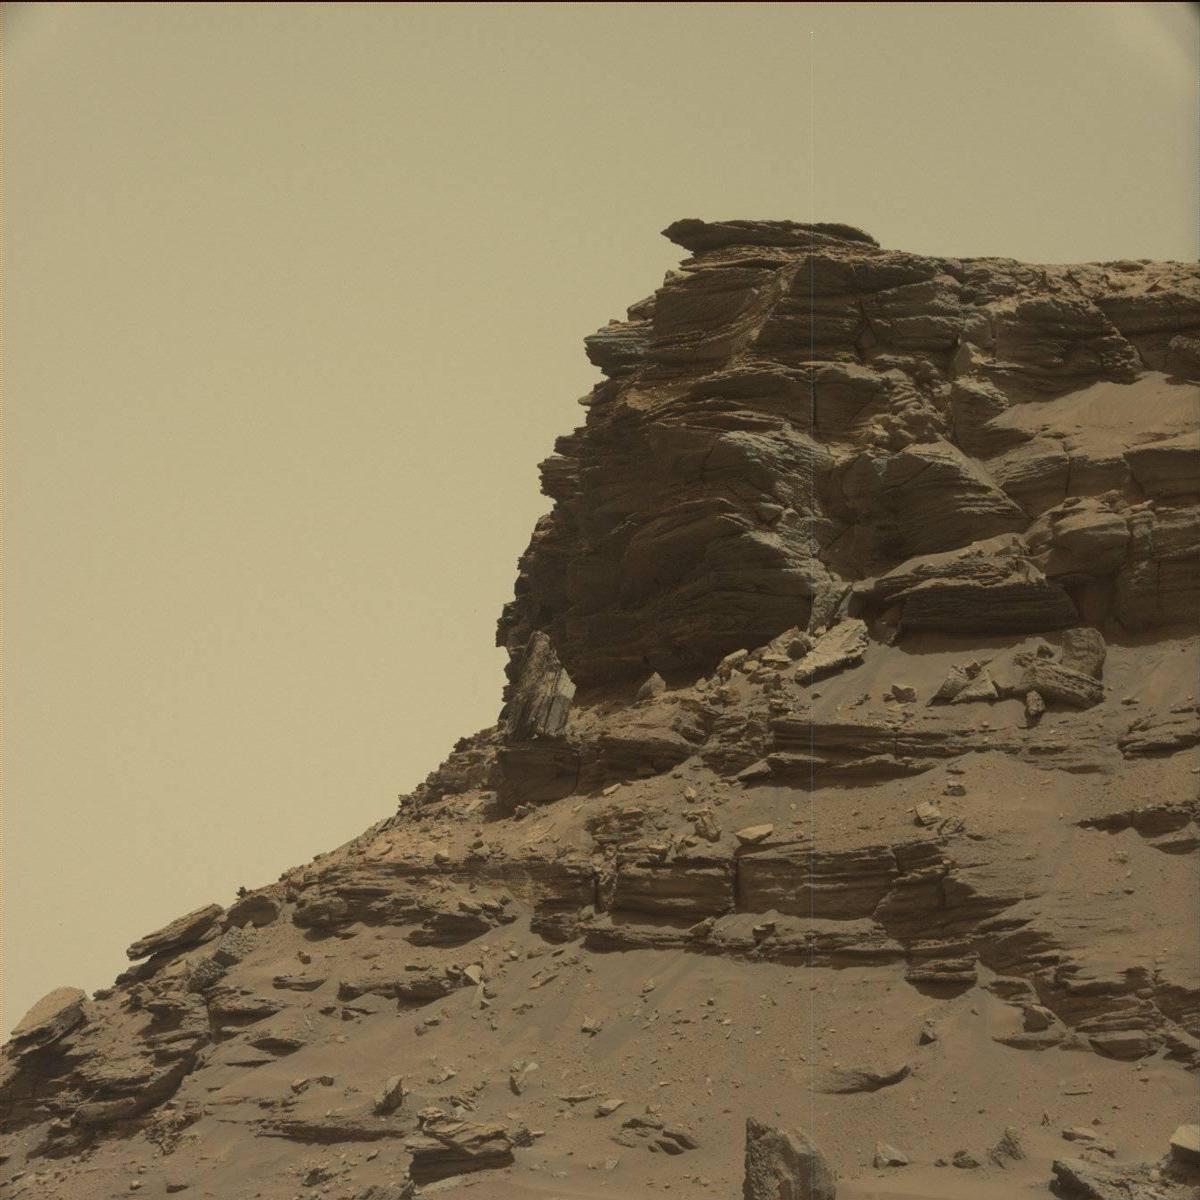
Terrain classes present: Bedrock, Rock, Sand / Soil, Sky